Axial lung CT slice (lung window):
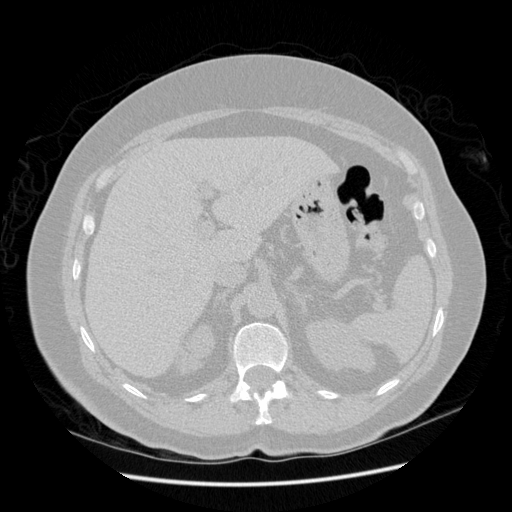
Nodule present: no